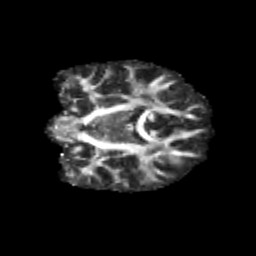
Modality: FA
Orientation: coronal
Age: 12
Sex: male
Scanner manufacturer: siemens
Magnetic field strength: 3 T
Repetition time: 3.8 s
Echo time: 0.07 s